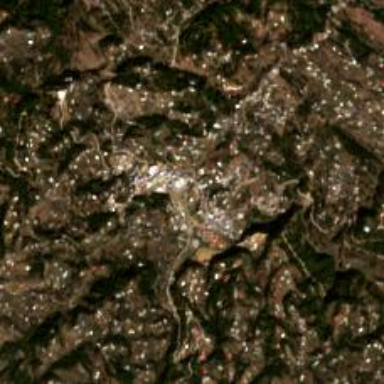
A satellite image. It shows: Town.